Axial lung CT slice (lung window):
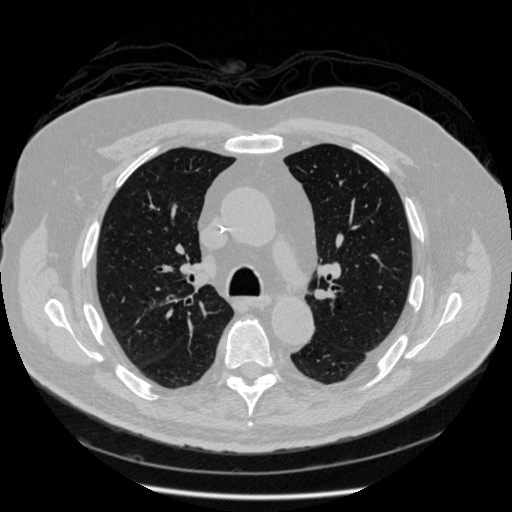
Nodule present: no